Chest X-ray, PA view. Patient: 60 years old, sex F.
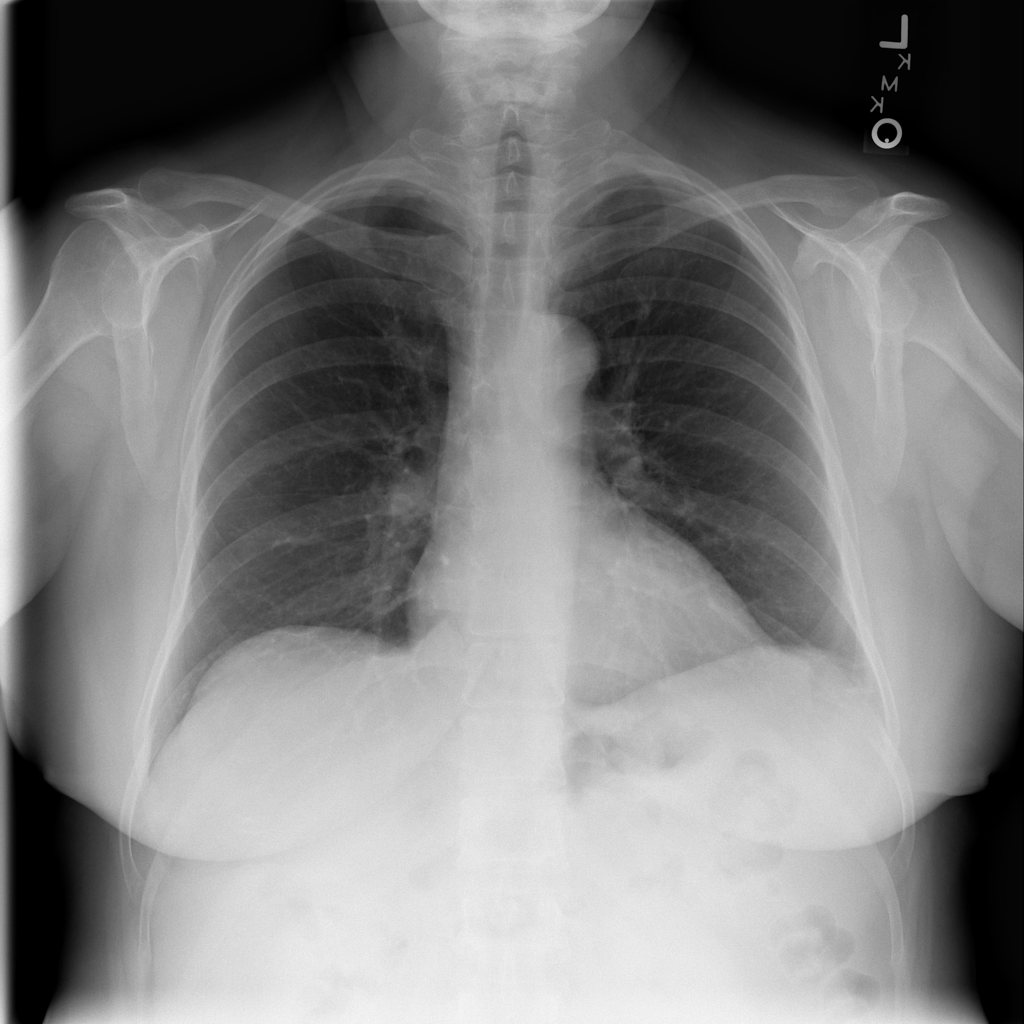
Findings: Atelectasis